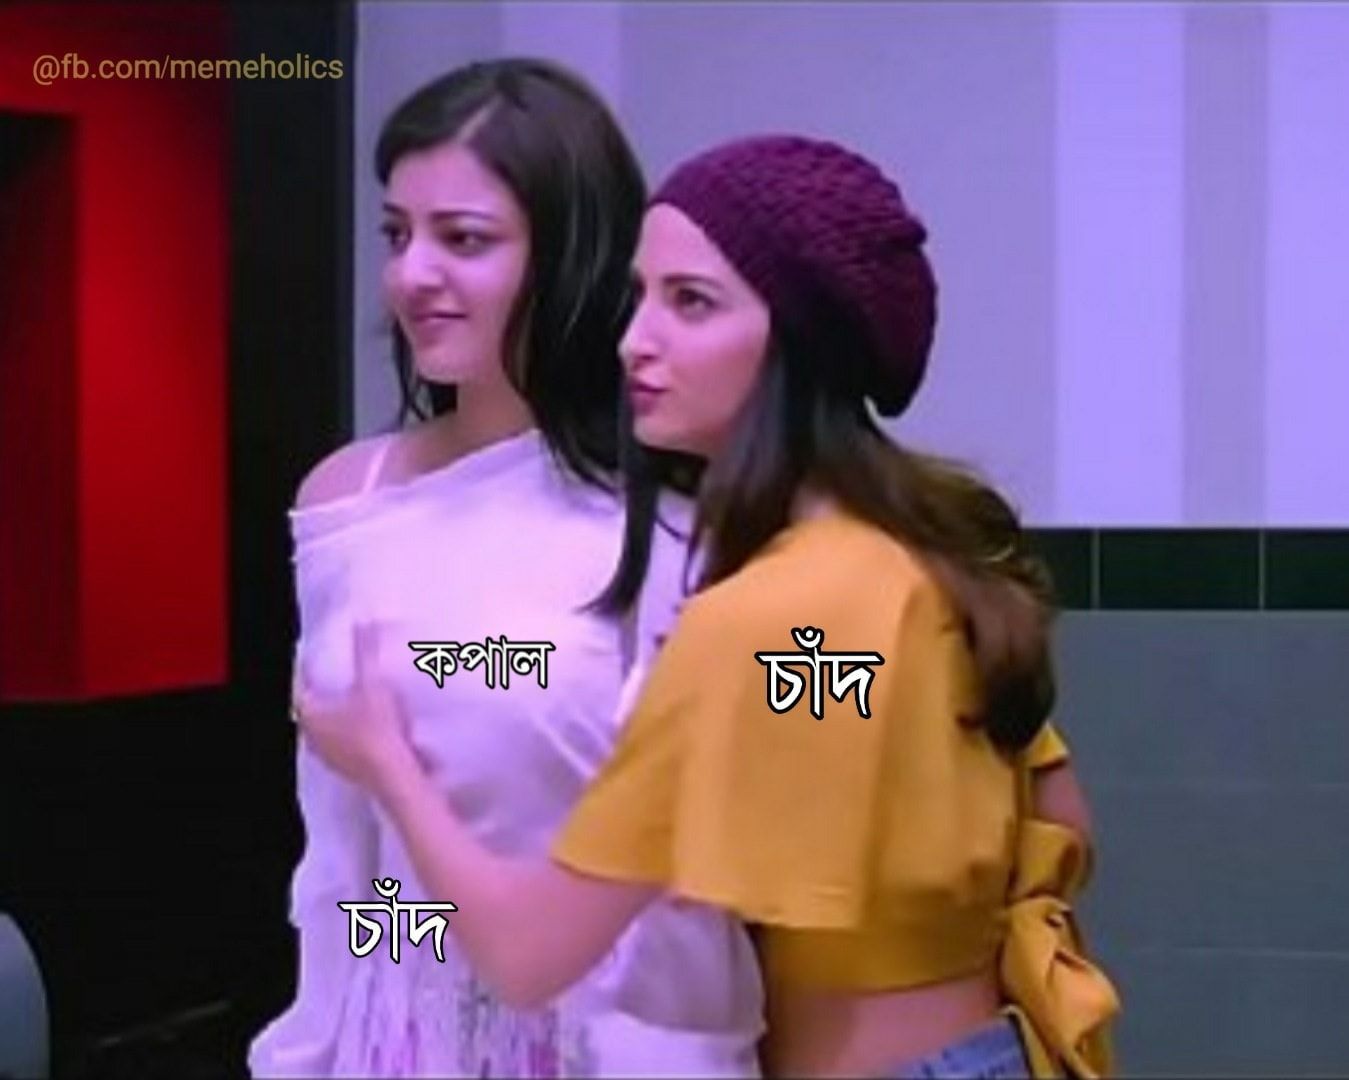
Caption: কপাল    চাঁদ     চাঁদ
Label: non-hate